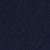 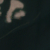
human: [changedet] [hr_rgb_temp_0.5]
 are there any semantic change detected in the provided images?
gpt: Some artificial island constructed on a bed of dredged sand and rock appears on the upper part in the sea.